Question: Please help me this question. In my app, I used a special font to make the app more elegant.
I did change the font by those of code:
'''
public static Typeface fontsStyle;
public static void setTypeFace(TextView tv, AssetManager asm){
if(fontsStyle == null)
fontsStyle = Typeface.createFromAsset(asm, "fonts/VNI 08 Springtime2.ttf");
tv.setTypeface(fontsStyle, Typeface.BOLD);
}
'''
And my problem is the text broken when I display unicode character (Vietnamese).

I tried many fonts and it happen all times, even those of font support unicode.
Any help will be appreciate.
Thank you.
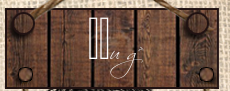
Answer: The glyph (something that tell the machine how to draw a symbol) of the Unicode is not defined in the font in use.
Without the glyph, Android does not know how to render it correctly. In some Android version, you see it like square box whereas it is just a blank space in others.
System font is always safer to use in this case.
To unify your app display, you can use the Roboto font designed for Android since ICS.